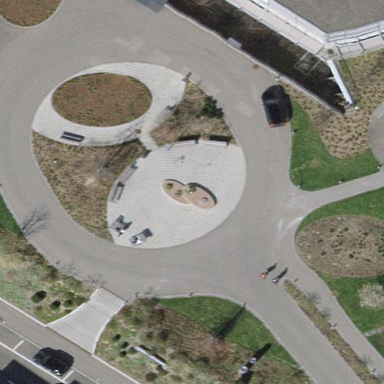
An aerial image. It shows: Parking area.